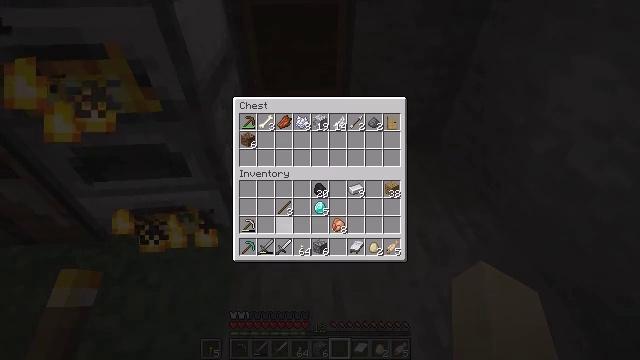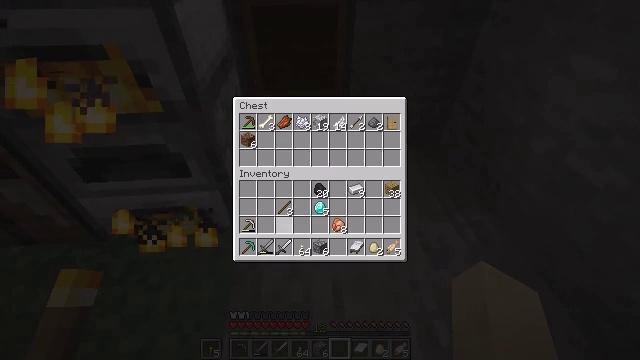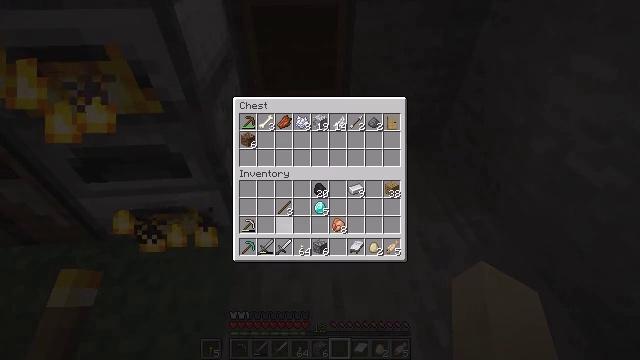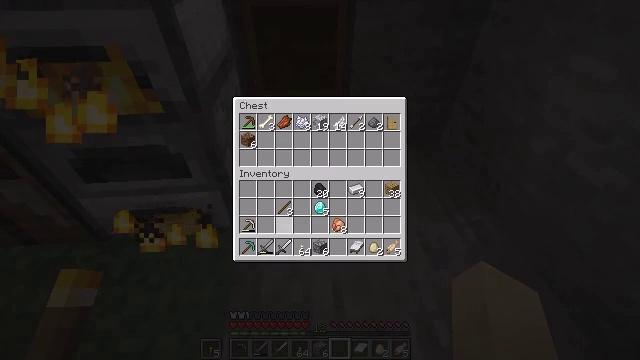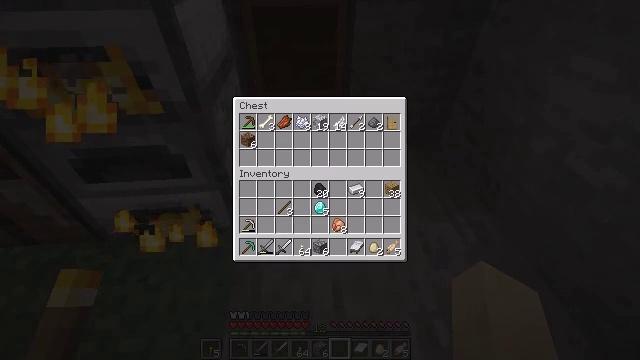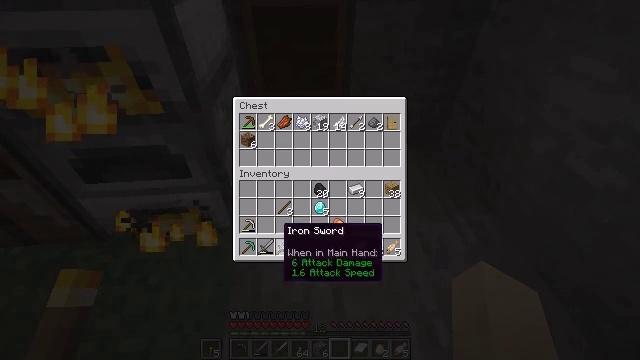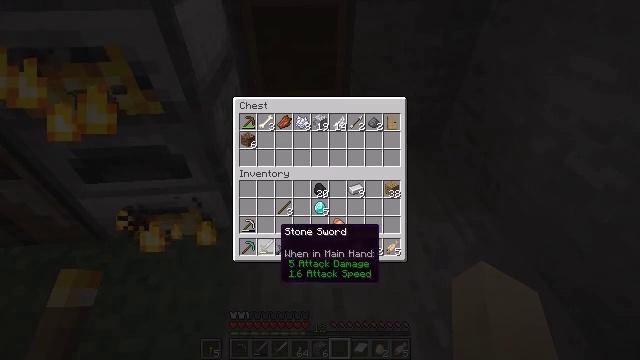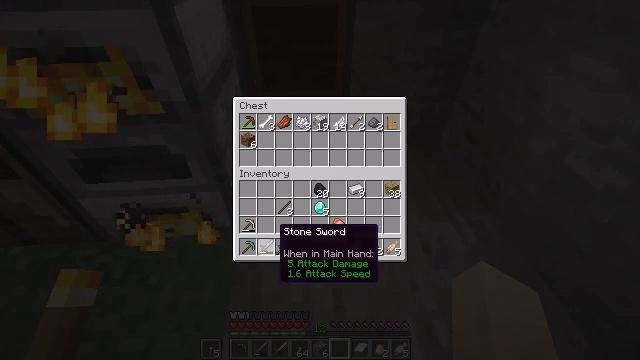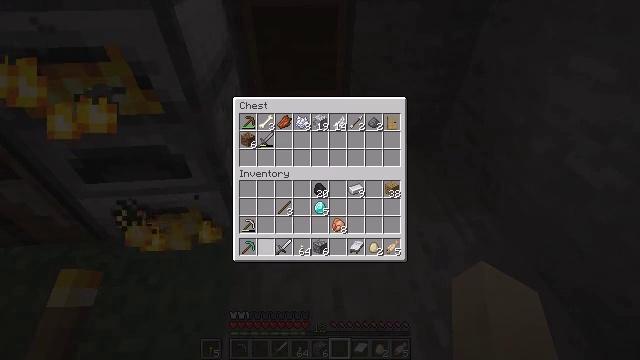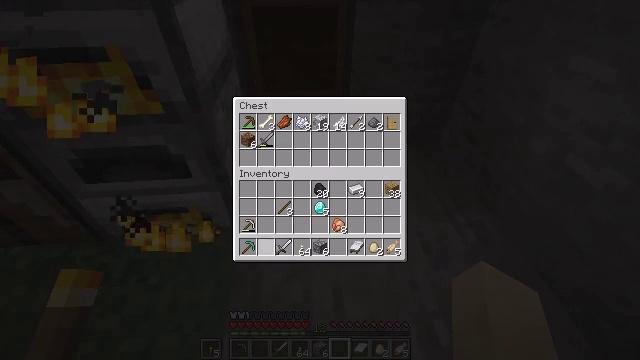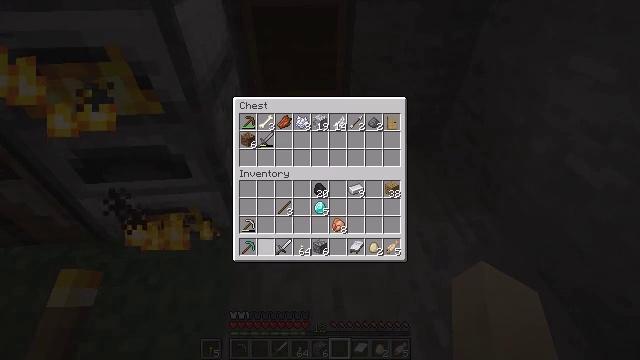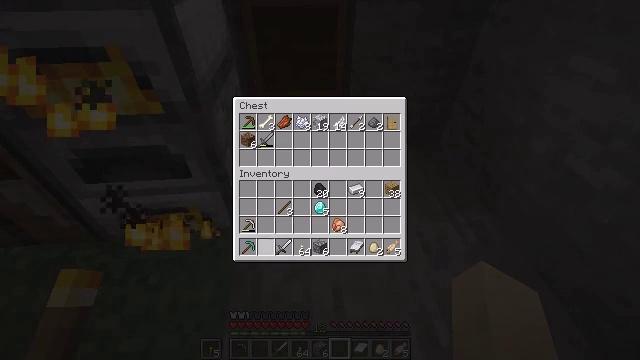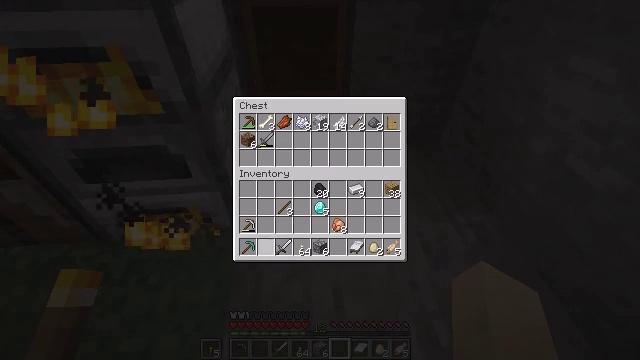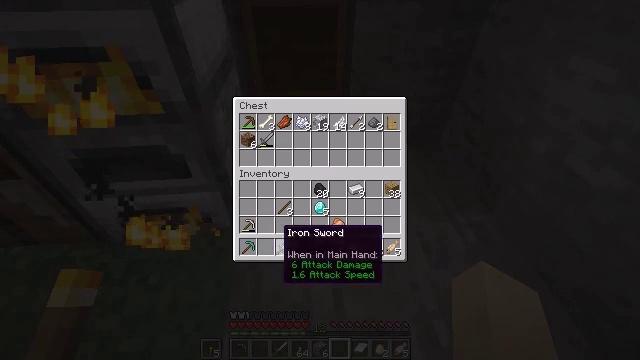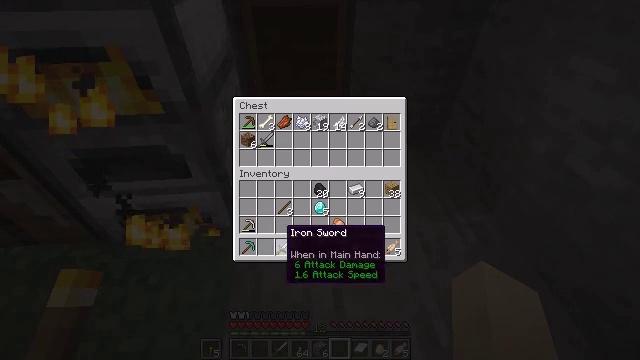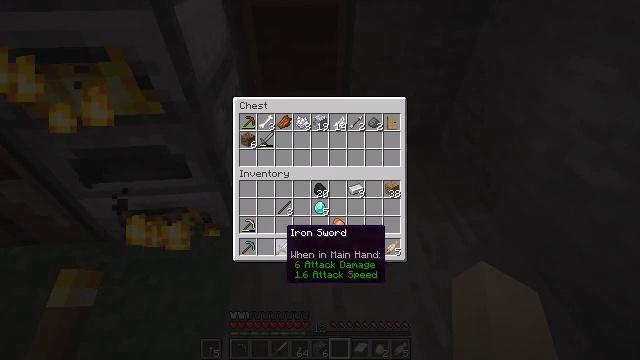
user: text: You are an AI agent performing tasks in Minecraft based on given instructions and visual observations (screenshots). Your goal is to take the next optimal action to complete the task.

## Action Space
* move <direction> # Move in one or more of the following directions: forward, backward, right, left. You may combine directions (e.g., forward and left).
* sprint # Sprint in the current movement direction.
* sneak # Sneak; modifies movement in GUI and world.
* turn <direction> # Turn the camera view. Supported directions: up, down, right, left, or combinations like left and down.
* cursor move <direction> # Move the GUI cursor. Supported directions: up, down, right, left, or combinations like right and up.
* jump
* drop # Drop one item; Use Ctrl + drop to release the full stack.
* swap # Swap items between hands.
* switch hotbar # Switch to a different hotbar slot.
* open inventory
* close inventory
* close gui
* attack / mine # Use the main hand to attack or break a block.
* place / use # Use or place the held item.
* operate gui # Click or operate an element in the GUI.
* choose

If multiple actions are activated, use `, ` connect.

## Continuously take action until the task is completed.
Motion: motion action
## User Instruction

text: Use the crafting table to make a diamond helmet.
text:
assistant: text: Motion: sneak
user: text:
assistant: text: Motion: sneak
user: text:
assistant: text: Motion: sneak
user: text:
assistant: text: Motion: sneak
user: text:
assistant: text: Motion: sneak
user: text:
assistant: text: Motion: sneak
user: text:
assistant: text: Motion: sneak
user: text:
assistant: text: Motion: sneak, operate gui
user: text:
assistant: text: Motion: sneak, operate gui
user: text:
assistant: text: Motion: sneak, operate gui
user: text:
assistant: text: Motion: sneak
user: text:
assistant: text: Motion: sneak
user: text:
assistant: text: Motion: no_op
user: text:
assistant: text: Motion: no_op
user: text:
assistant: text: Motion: no_op
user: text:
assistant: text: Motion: no_op
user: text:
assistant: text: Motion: operate gui
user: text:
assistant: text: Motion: operate gui
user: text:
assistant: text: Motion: operate gui
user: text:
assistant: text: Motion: cursor move left
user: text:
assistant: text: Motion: no_op
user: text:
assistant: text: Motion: no_op
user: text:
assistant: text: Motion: no_op
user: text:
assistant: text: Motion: no_op
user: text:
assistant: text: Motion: no_op
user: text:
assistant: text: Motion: no_op
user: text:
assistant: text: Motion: operate gui
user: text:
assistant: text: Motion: operate gui
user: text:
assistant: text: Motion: no_op
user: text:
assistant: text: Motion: no_op